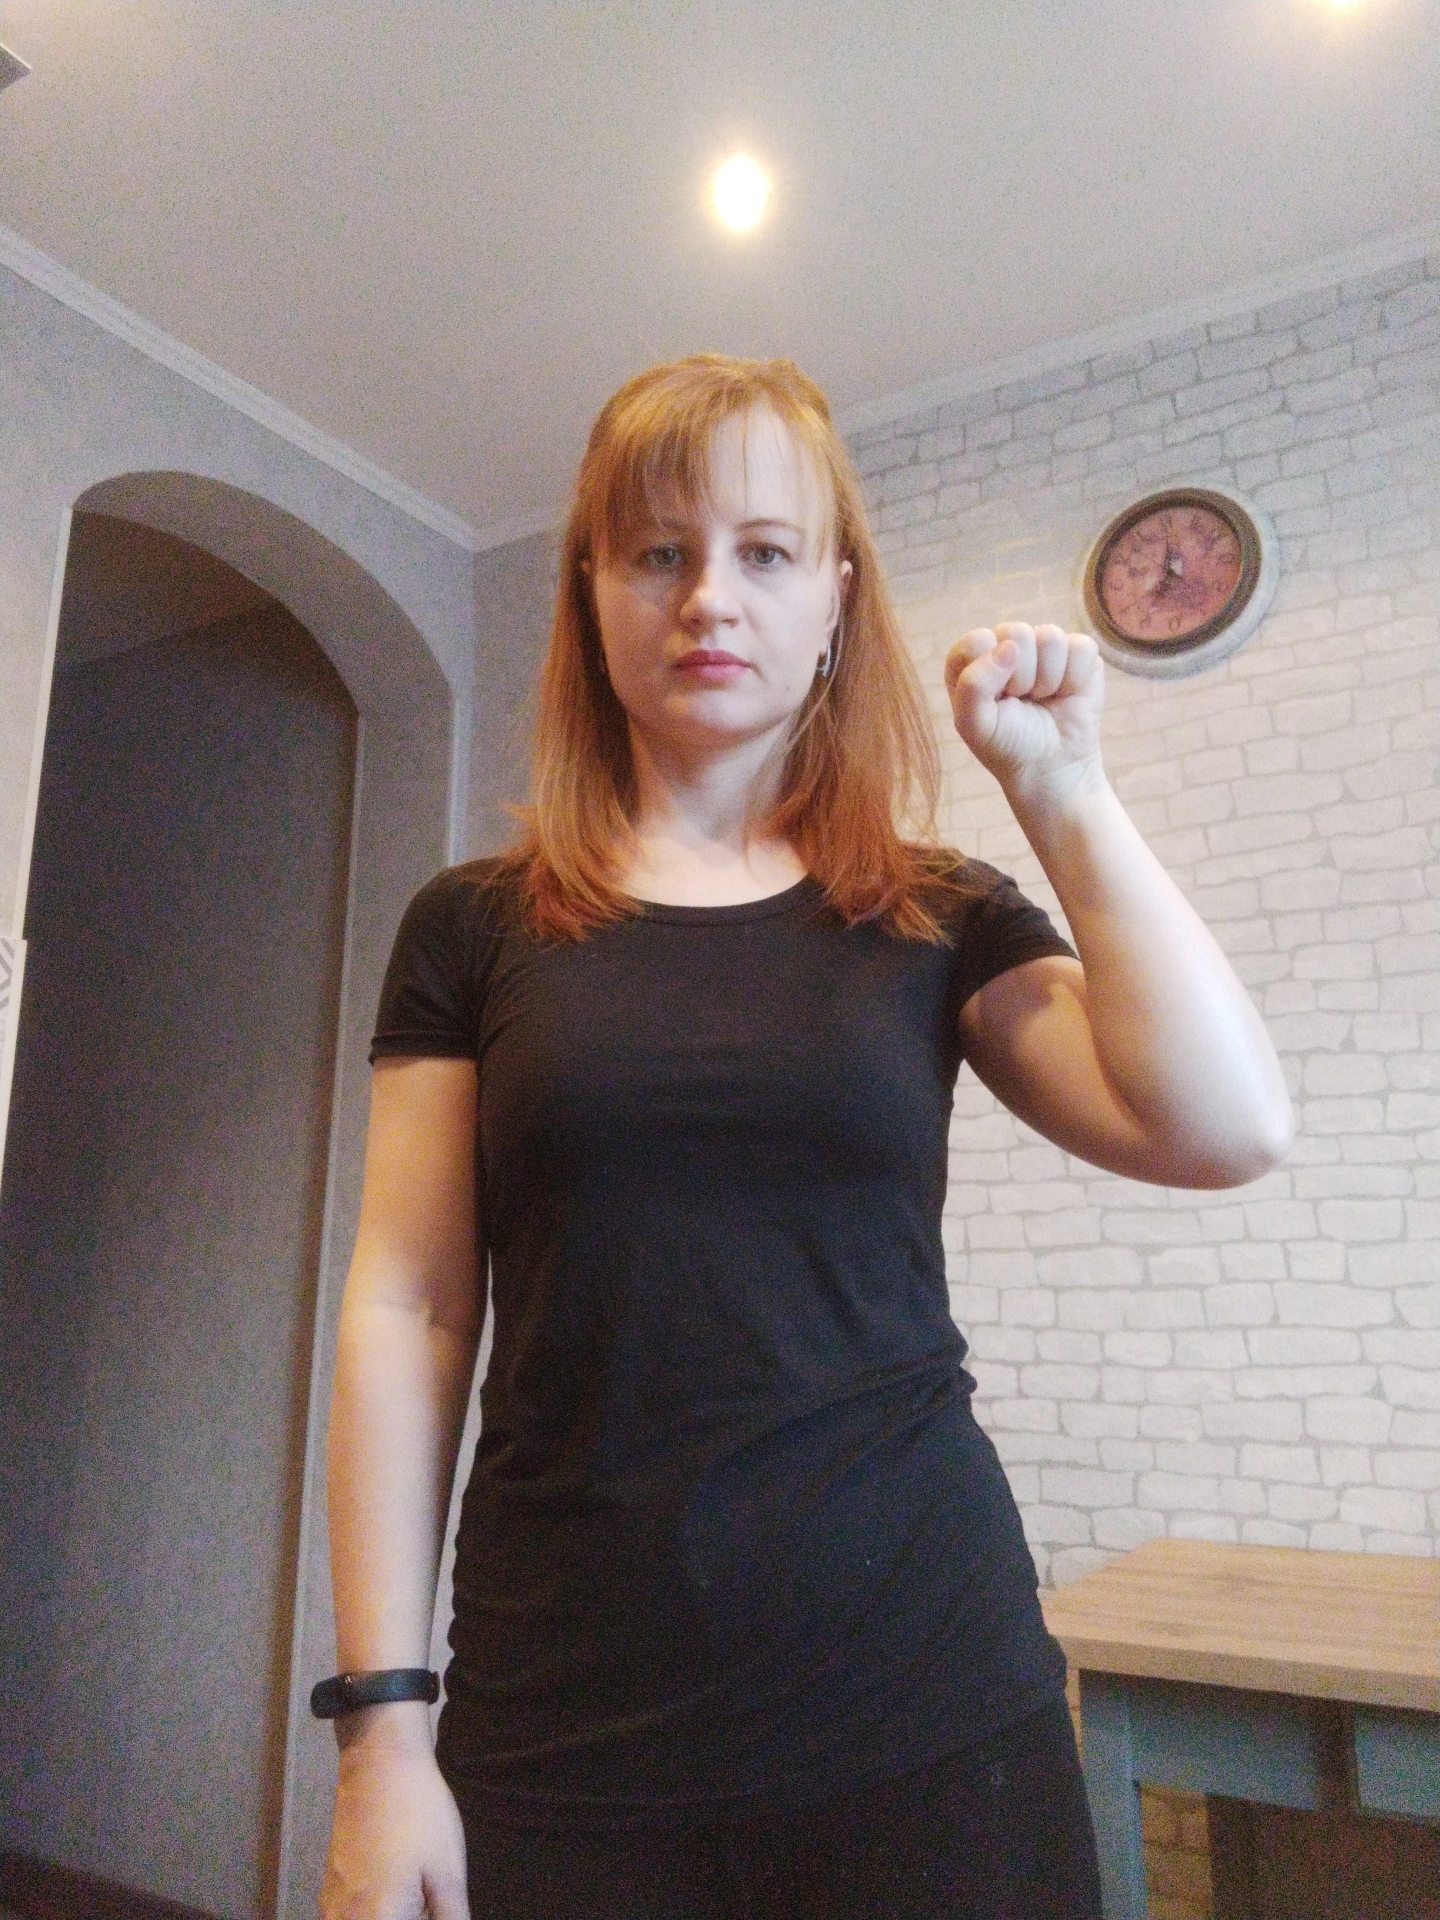
Label: noise